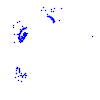
Particle: kaon